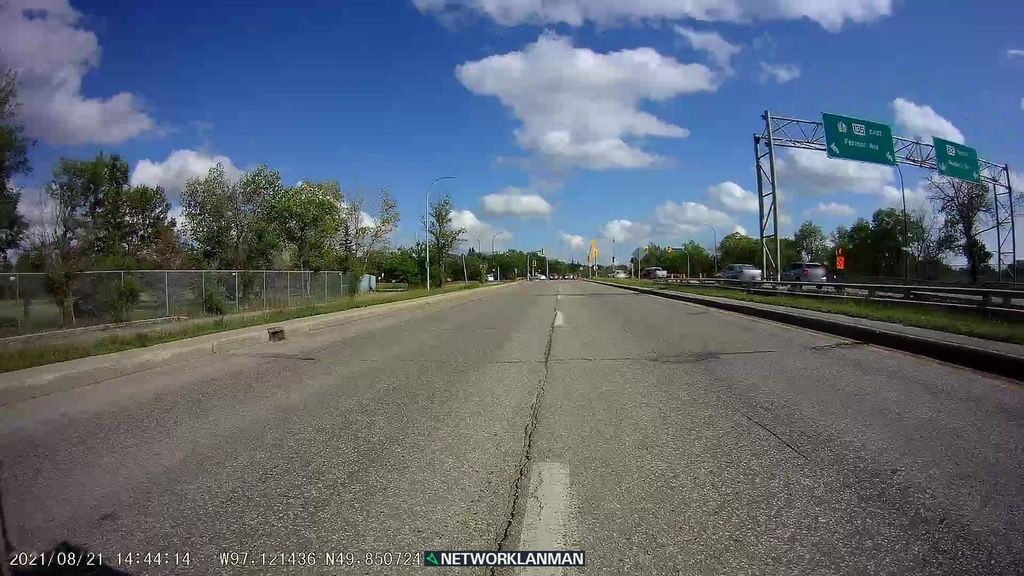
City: winnipeg